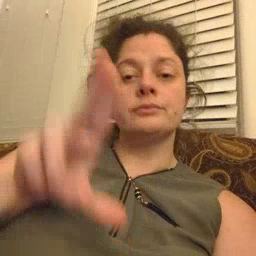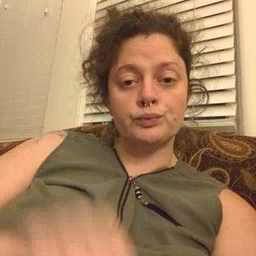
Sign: no